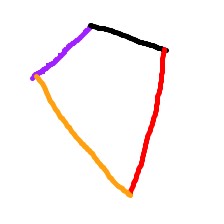
Shape: kite